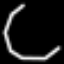
Label: octagon